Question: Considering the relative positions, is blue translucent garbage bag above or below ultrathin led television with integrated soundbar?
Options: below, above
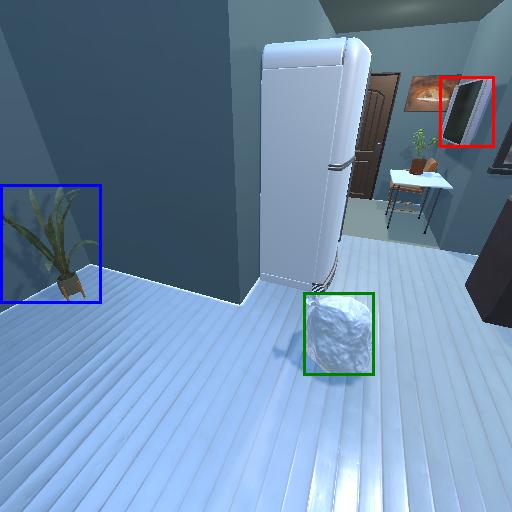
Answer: below